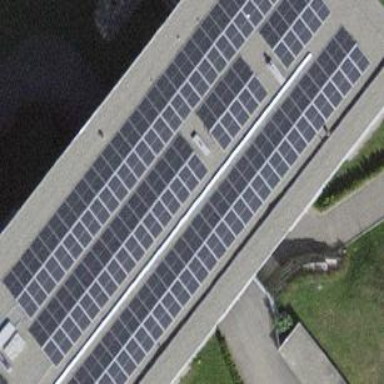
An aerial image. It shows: Solar power generator.